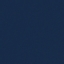
Land use / land cover class: SeaLake